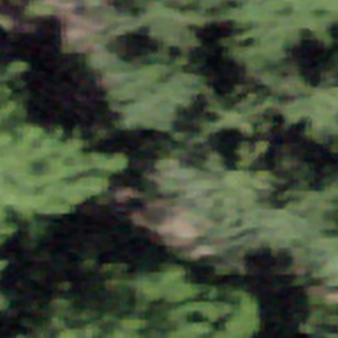
Label: other